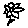
Label: flower